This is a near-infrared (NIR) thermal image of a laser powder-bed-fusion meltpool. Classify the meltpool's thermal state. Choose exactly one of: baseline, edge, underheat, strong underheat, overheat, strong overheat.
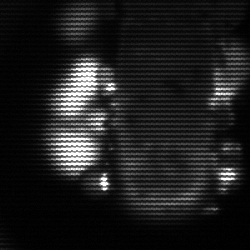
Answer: strong underheat